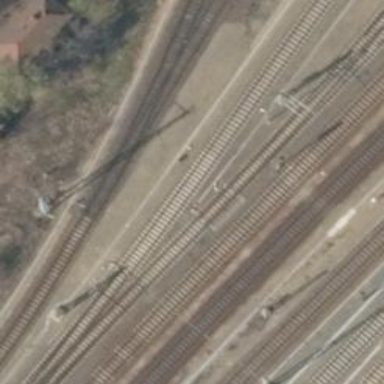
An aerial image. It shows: Railway switch.